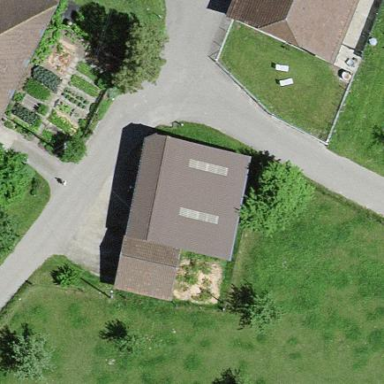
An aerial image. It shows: Shed.